Field crop: maize
Growth stage: 2
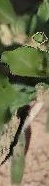
Species: maize